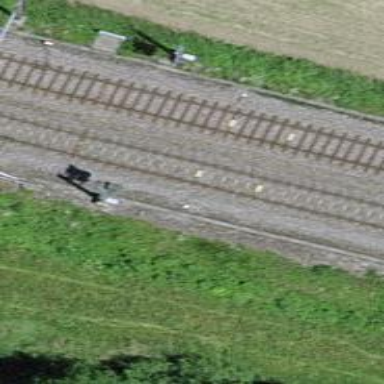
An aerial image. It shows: Railway signal.